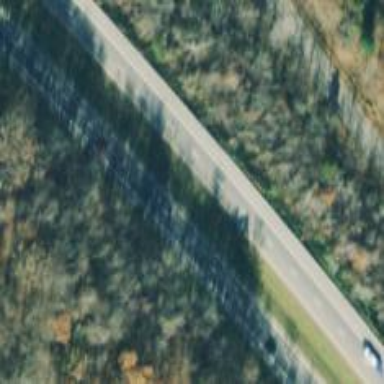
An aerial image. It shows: Trunk highway.